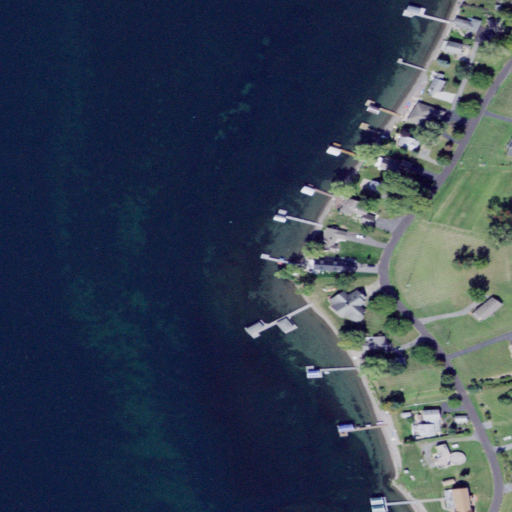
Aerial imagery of cape in New York named Pontius Point containing open water, low intensity development, open development, pasture, medium intensity development, and barren land